Interaction volume radius: 5 \u00c5
Interaction volume height: 10 \u00c5
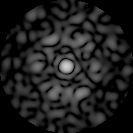
Disorder parameter: 0.8383